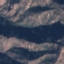
Land use / land cover: HerbaceousVegetation